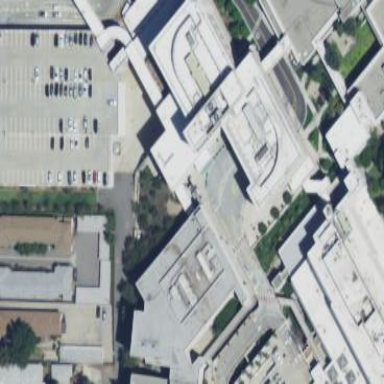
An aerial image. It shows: Hospital building.